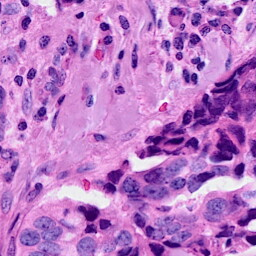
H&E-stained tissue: Breast